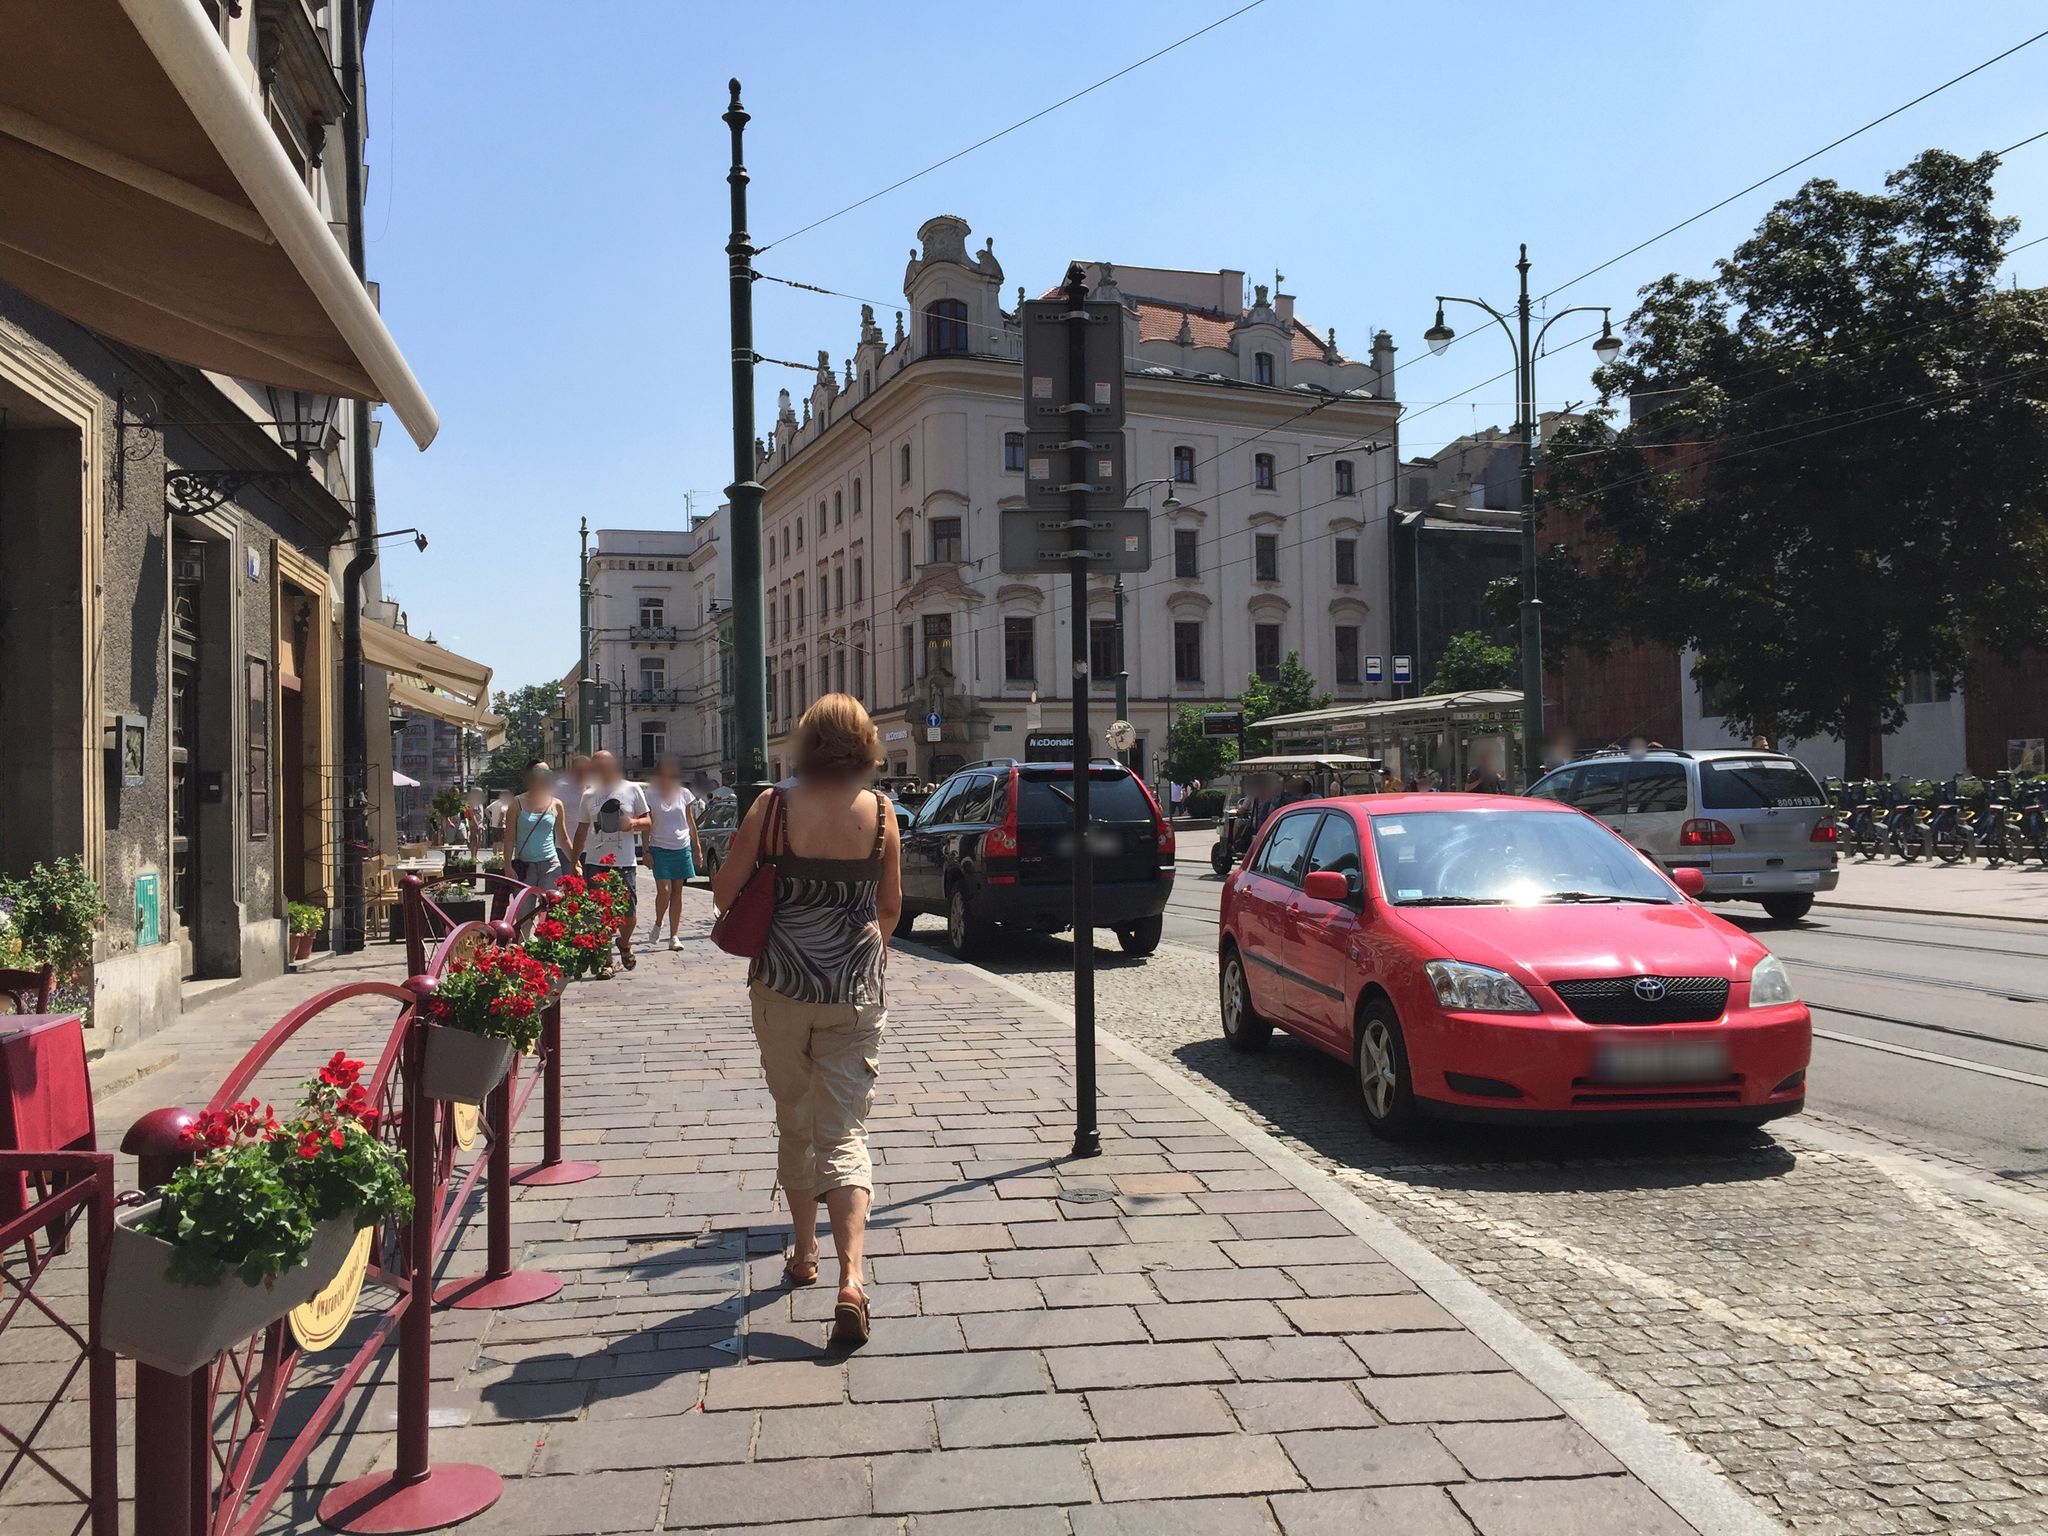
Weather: clear
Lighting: day
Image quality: good
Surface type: walking surface
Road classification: living_street, service
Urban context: urban centre
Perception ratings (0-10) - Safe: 2.81, Lively: 9.29, Beautiful: 2.59, Boring: 2.5, Depressing: 3, Wealthy: 9.2